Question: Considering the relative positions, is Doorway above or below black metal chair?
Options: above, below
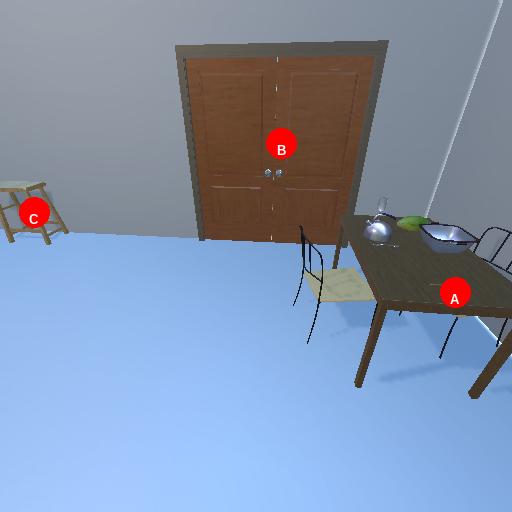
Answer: above